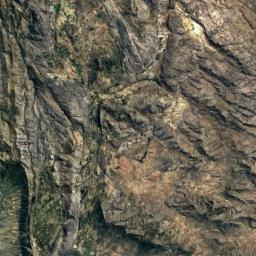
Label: mountain